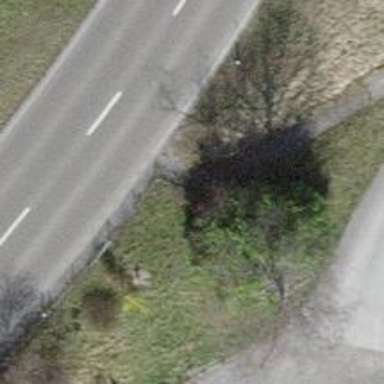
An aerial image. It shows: Path with asphalt surface and crossing.